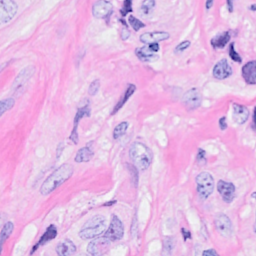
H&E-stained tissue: Breast